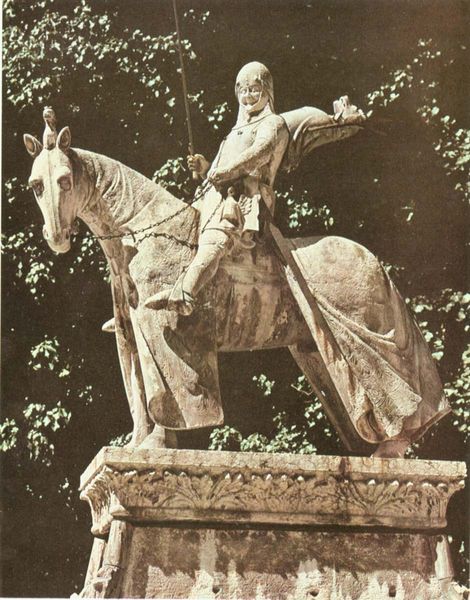
Titel: Grabmal des Azzone Visconti
Künstler: Giovanni di Balduccio
Standort: Mailand, S. Gottardo (EU - I)
Schlagwörter: baum, blätter, fuß, kampf, kopf, laub, mann, schatten, umhang, vogel, grün, frau, licht, weiss, sockel, stein, decke, ohren, pferd, reiter, statue, huf, sattel, steigbügel, zügel, kette, schlacht, lanze, verzierung, podest, foto, lachen, denkmal, helm, ritter, rüstung, krieger, halfter, speer, standbild, reiterdenkmal, bääume, schlachtpferd, zeigbügel